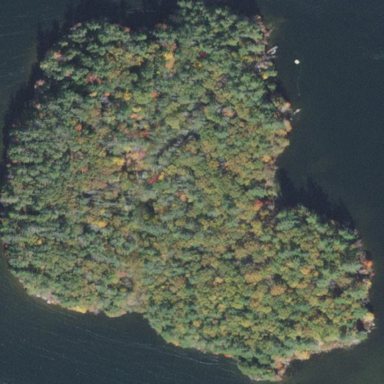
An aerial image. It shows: Islet.